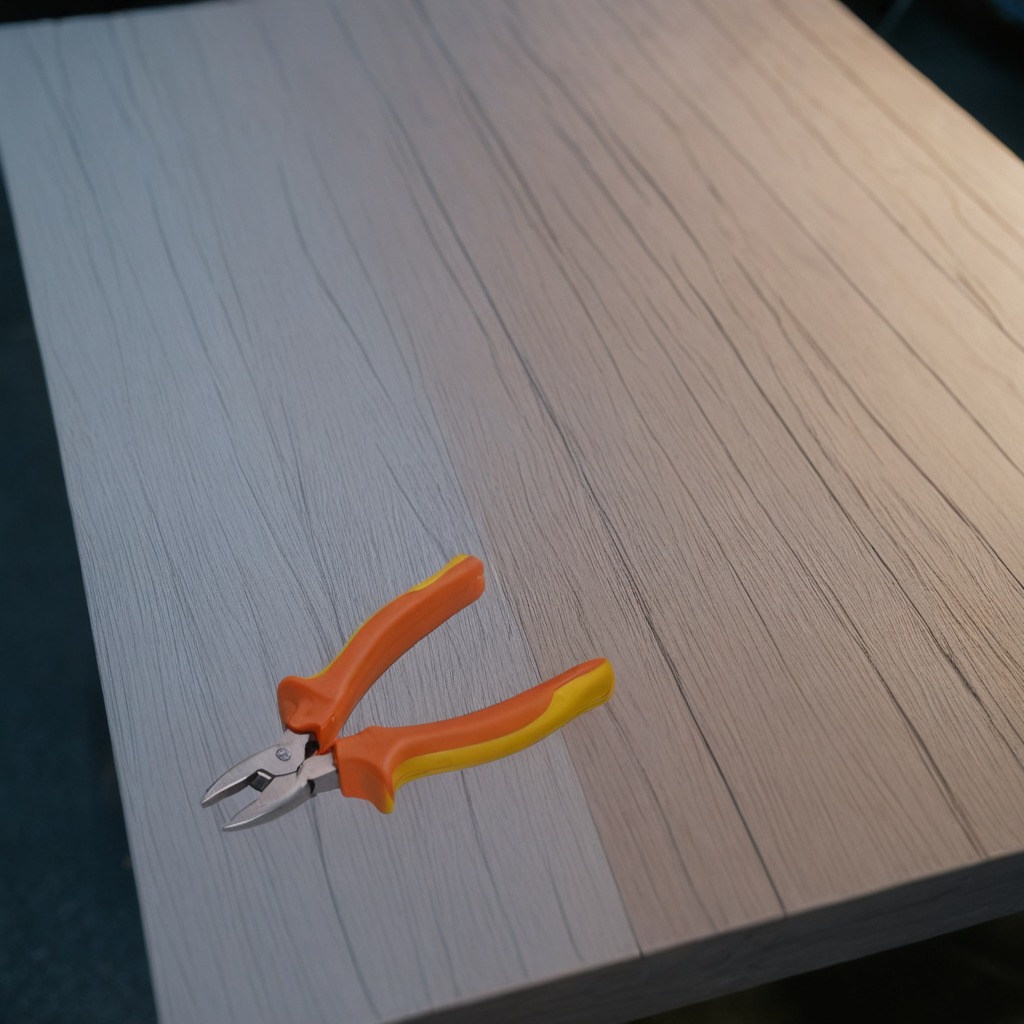
A plier is lying on the old table with burn marks in a small garage at twilight.